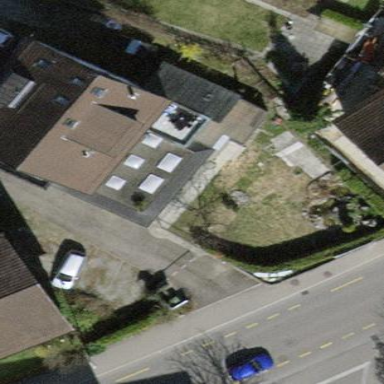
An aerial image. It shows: Building with pitched roof.